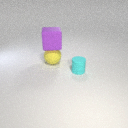
small cyan rubber cylinder to the right of large yellow rubber sphere